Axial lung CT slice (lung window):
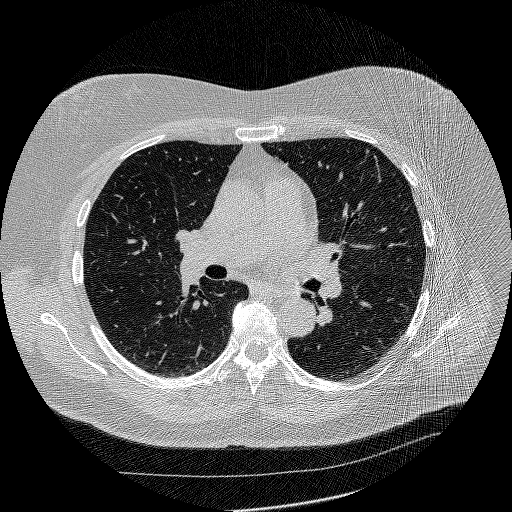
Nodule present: yes
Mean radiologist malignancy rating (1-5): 3.25